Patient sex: M
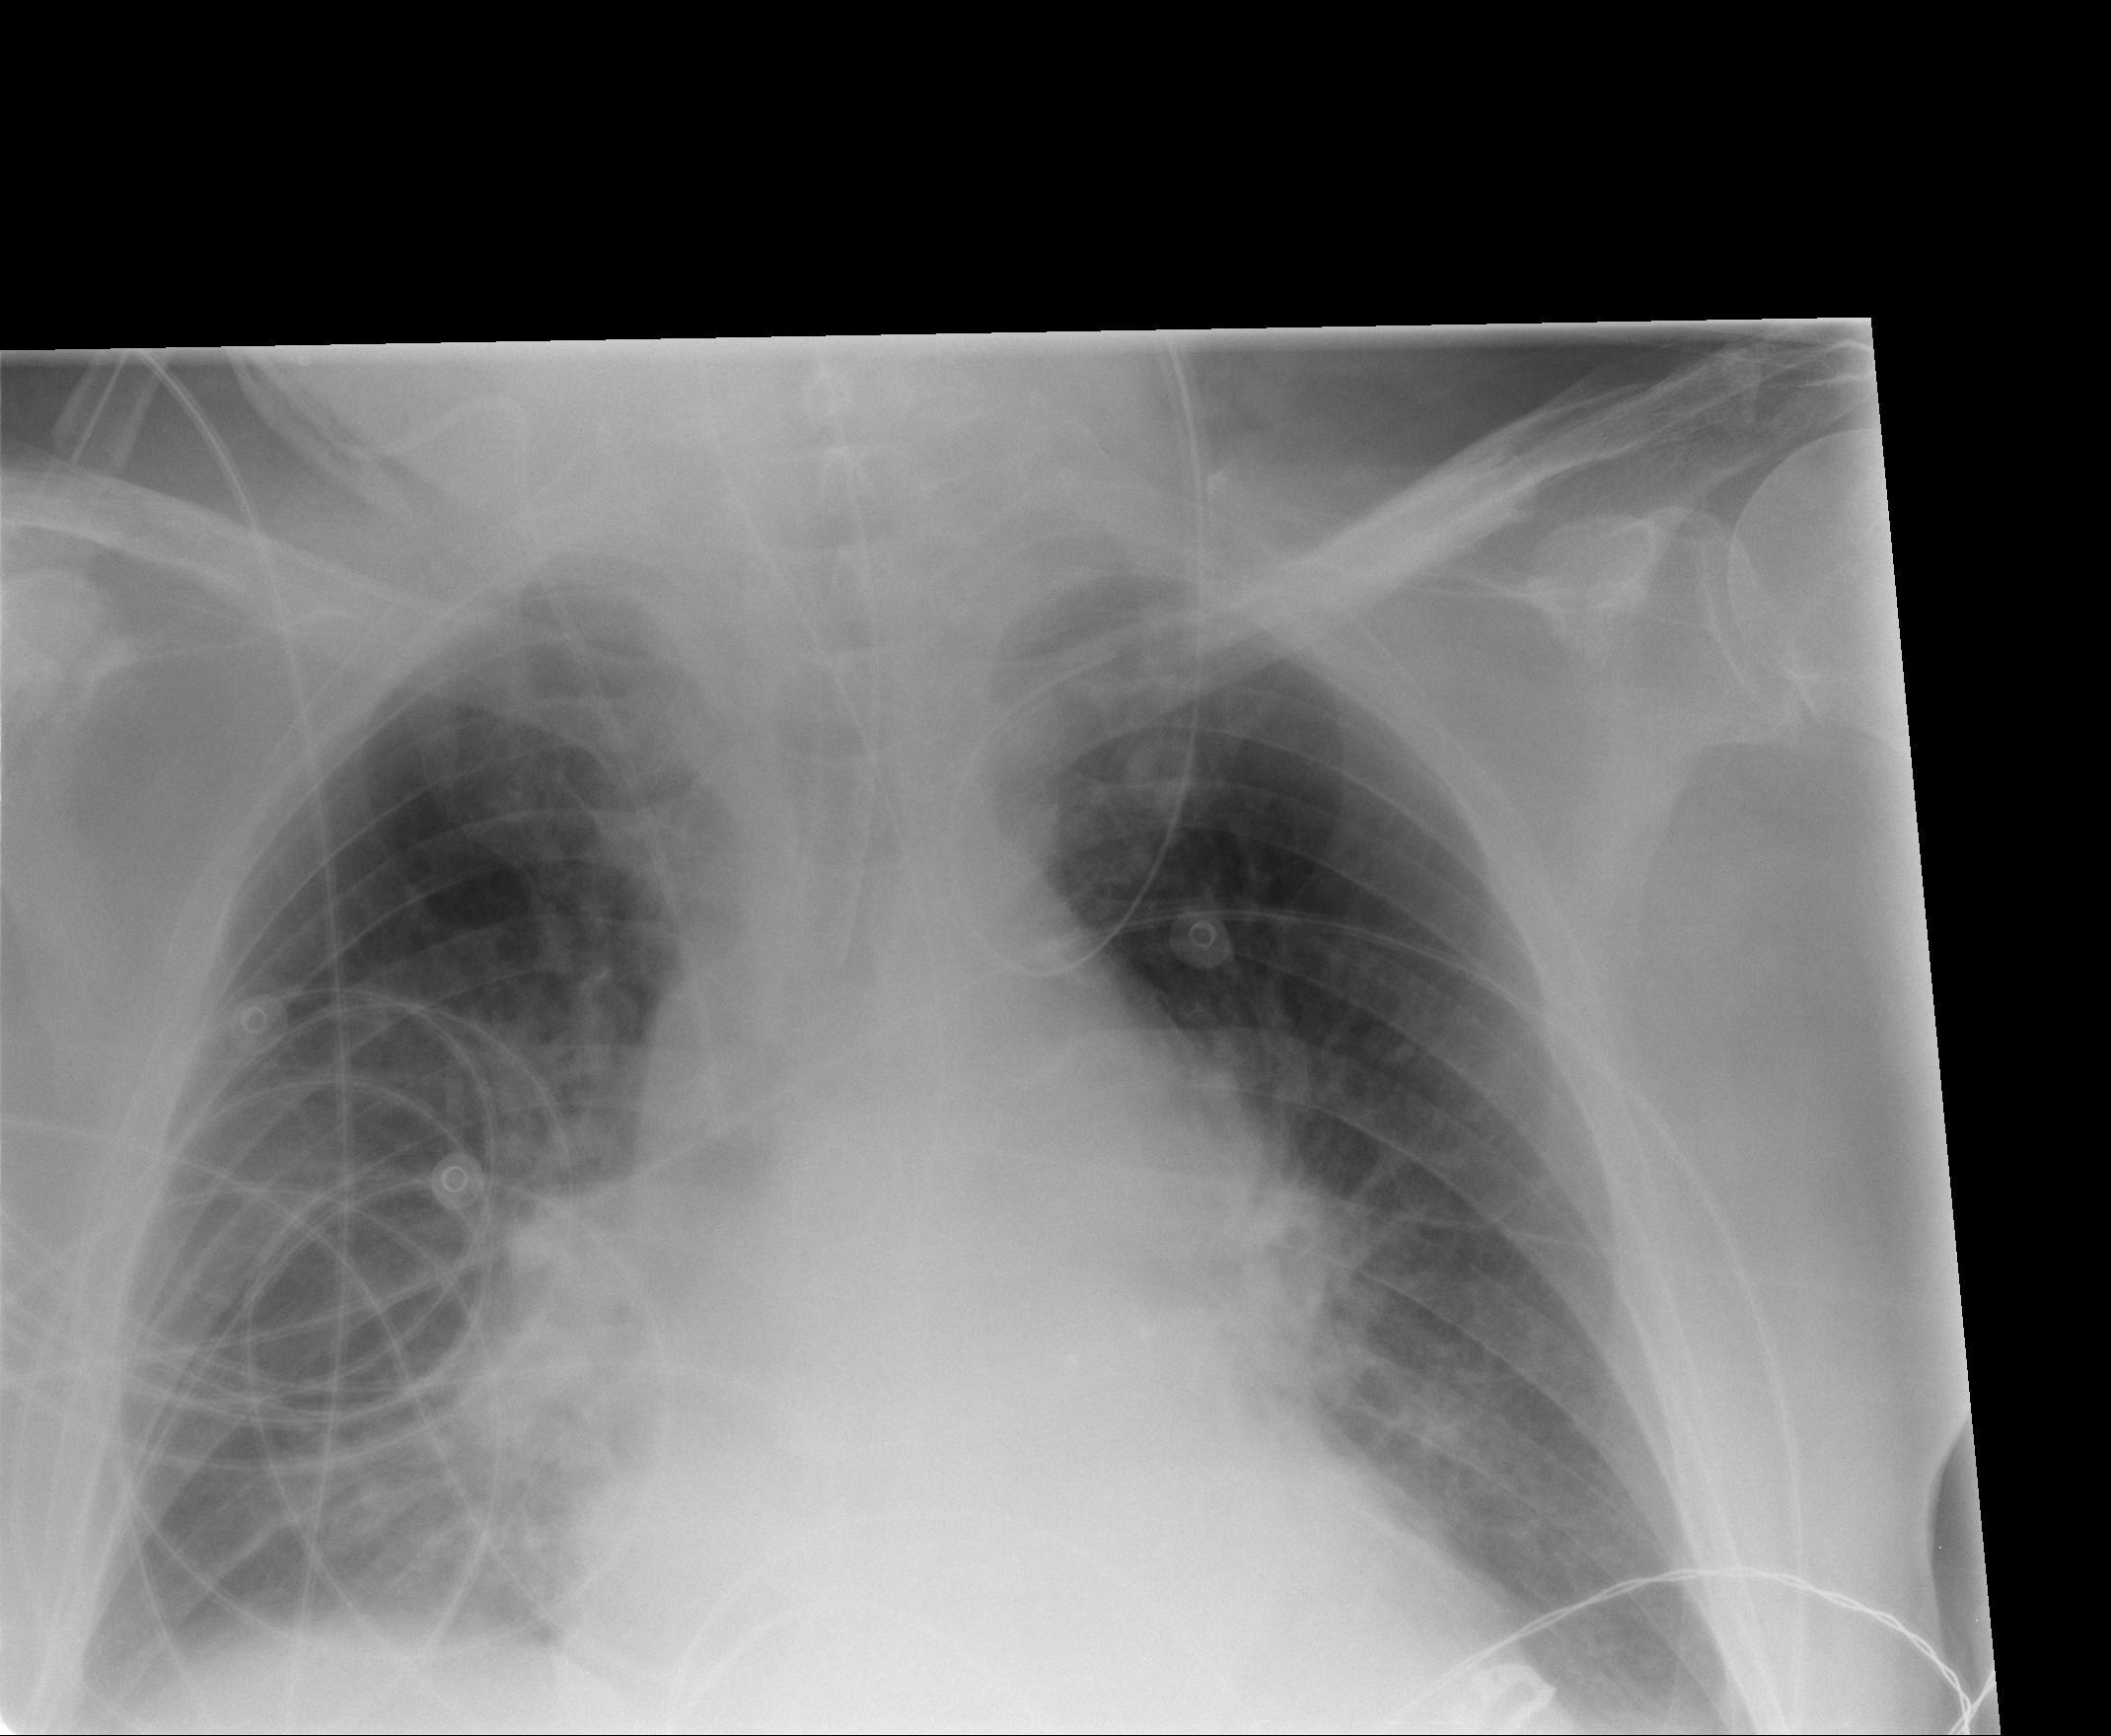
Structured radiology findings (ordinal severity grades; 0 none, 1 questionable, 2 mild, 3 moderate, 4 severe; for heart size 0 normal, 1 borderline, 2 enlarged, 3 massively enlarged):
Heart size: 2
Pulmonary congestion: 2
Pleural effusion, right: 1
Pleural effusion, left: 0
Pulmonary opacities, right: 1
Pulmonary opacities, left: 0
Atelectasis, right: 2
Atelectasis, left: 2